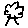
Label: tree